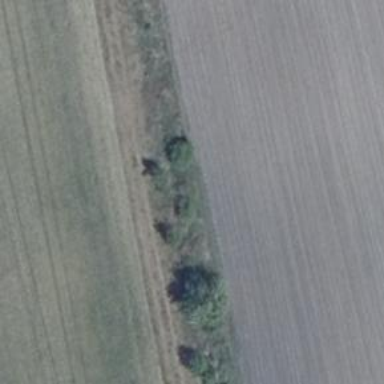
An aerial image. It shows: Grass track road with grade 5 tracktype.